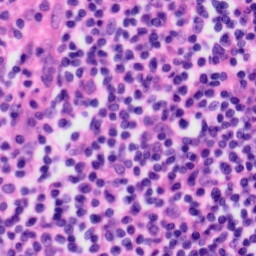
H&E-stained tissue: Tonsil